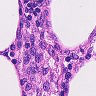
Metastatic tissue present: no